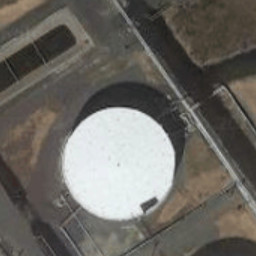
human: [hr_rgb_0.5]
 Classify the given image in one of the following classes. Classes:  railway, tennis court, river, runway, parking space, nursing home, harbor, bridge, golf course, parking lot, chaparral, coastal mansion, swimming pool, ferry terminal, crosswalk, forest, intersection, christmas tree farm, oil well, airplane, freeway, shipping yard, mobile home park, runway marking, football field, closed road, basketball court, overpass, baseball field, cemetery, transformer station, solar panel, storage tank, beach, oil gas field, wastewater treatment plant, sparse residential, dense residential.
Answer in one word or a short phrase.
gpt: storage tank